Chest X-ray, PA view. Patient: 18 years old, sex F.
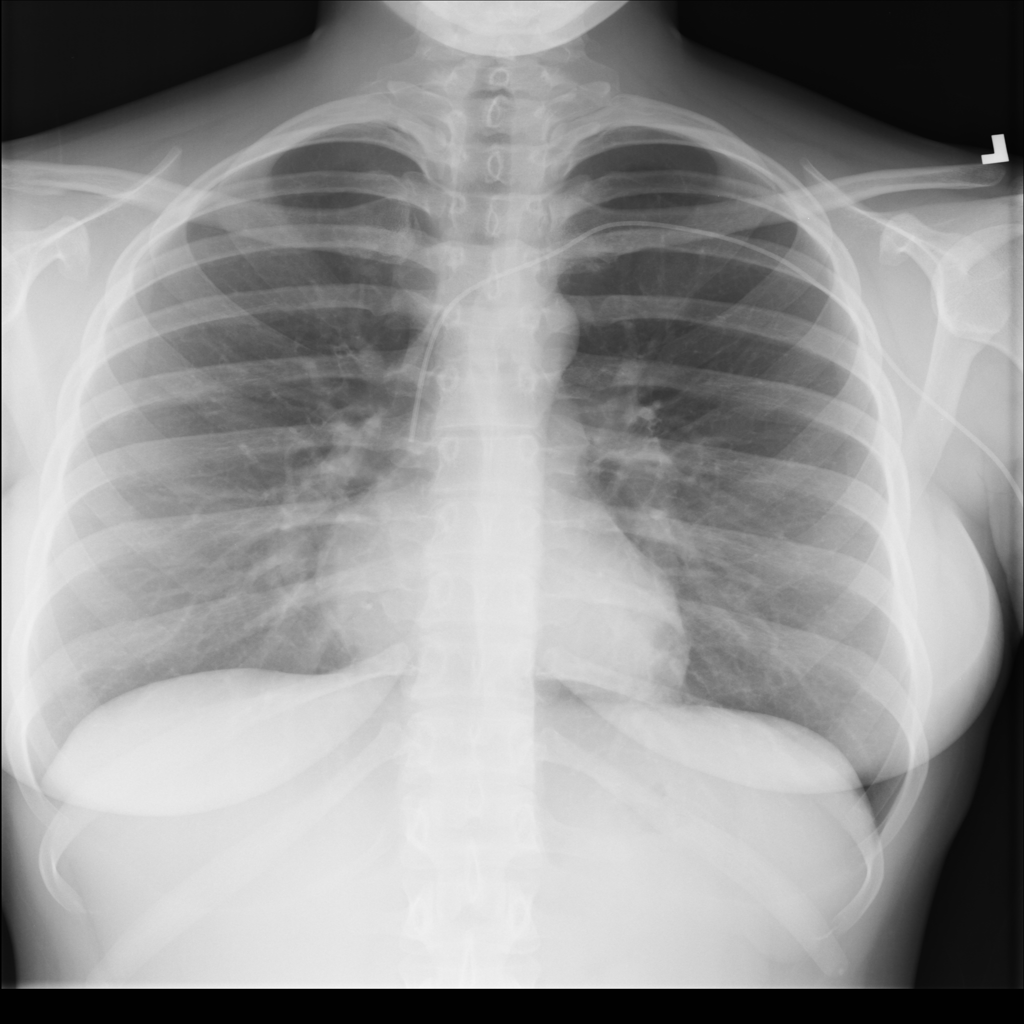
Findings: No Finding